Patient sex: F
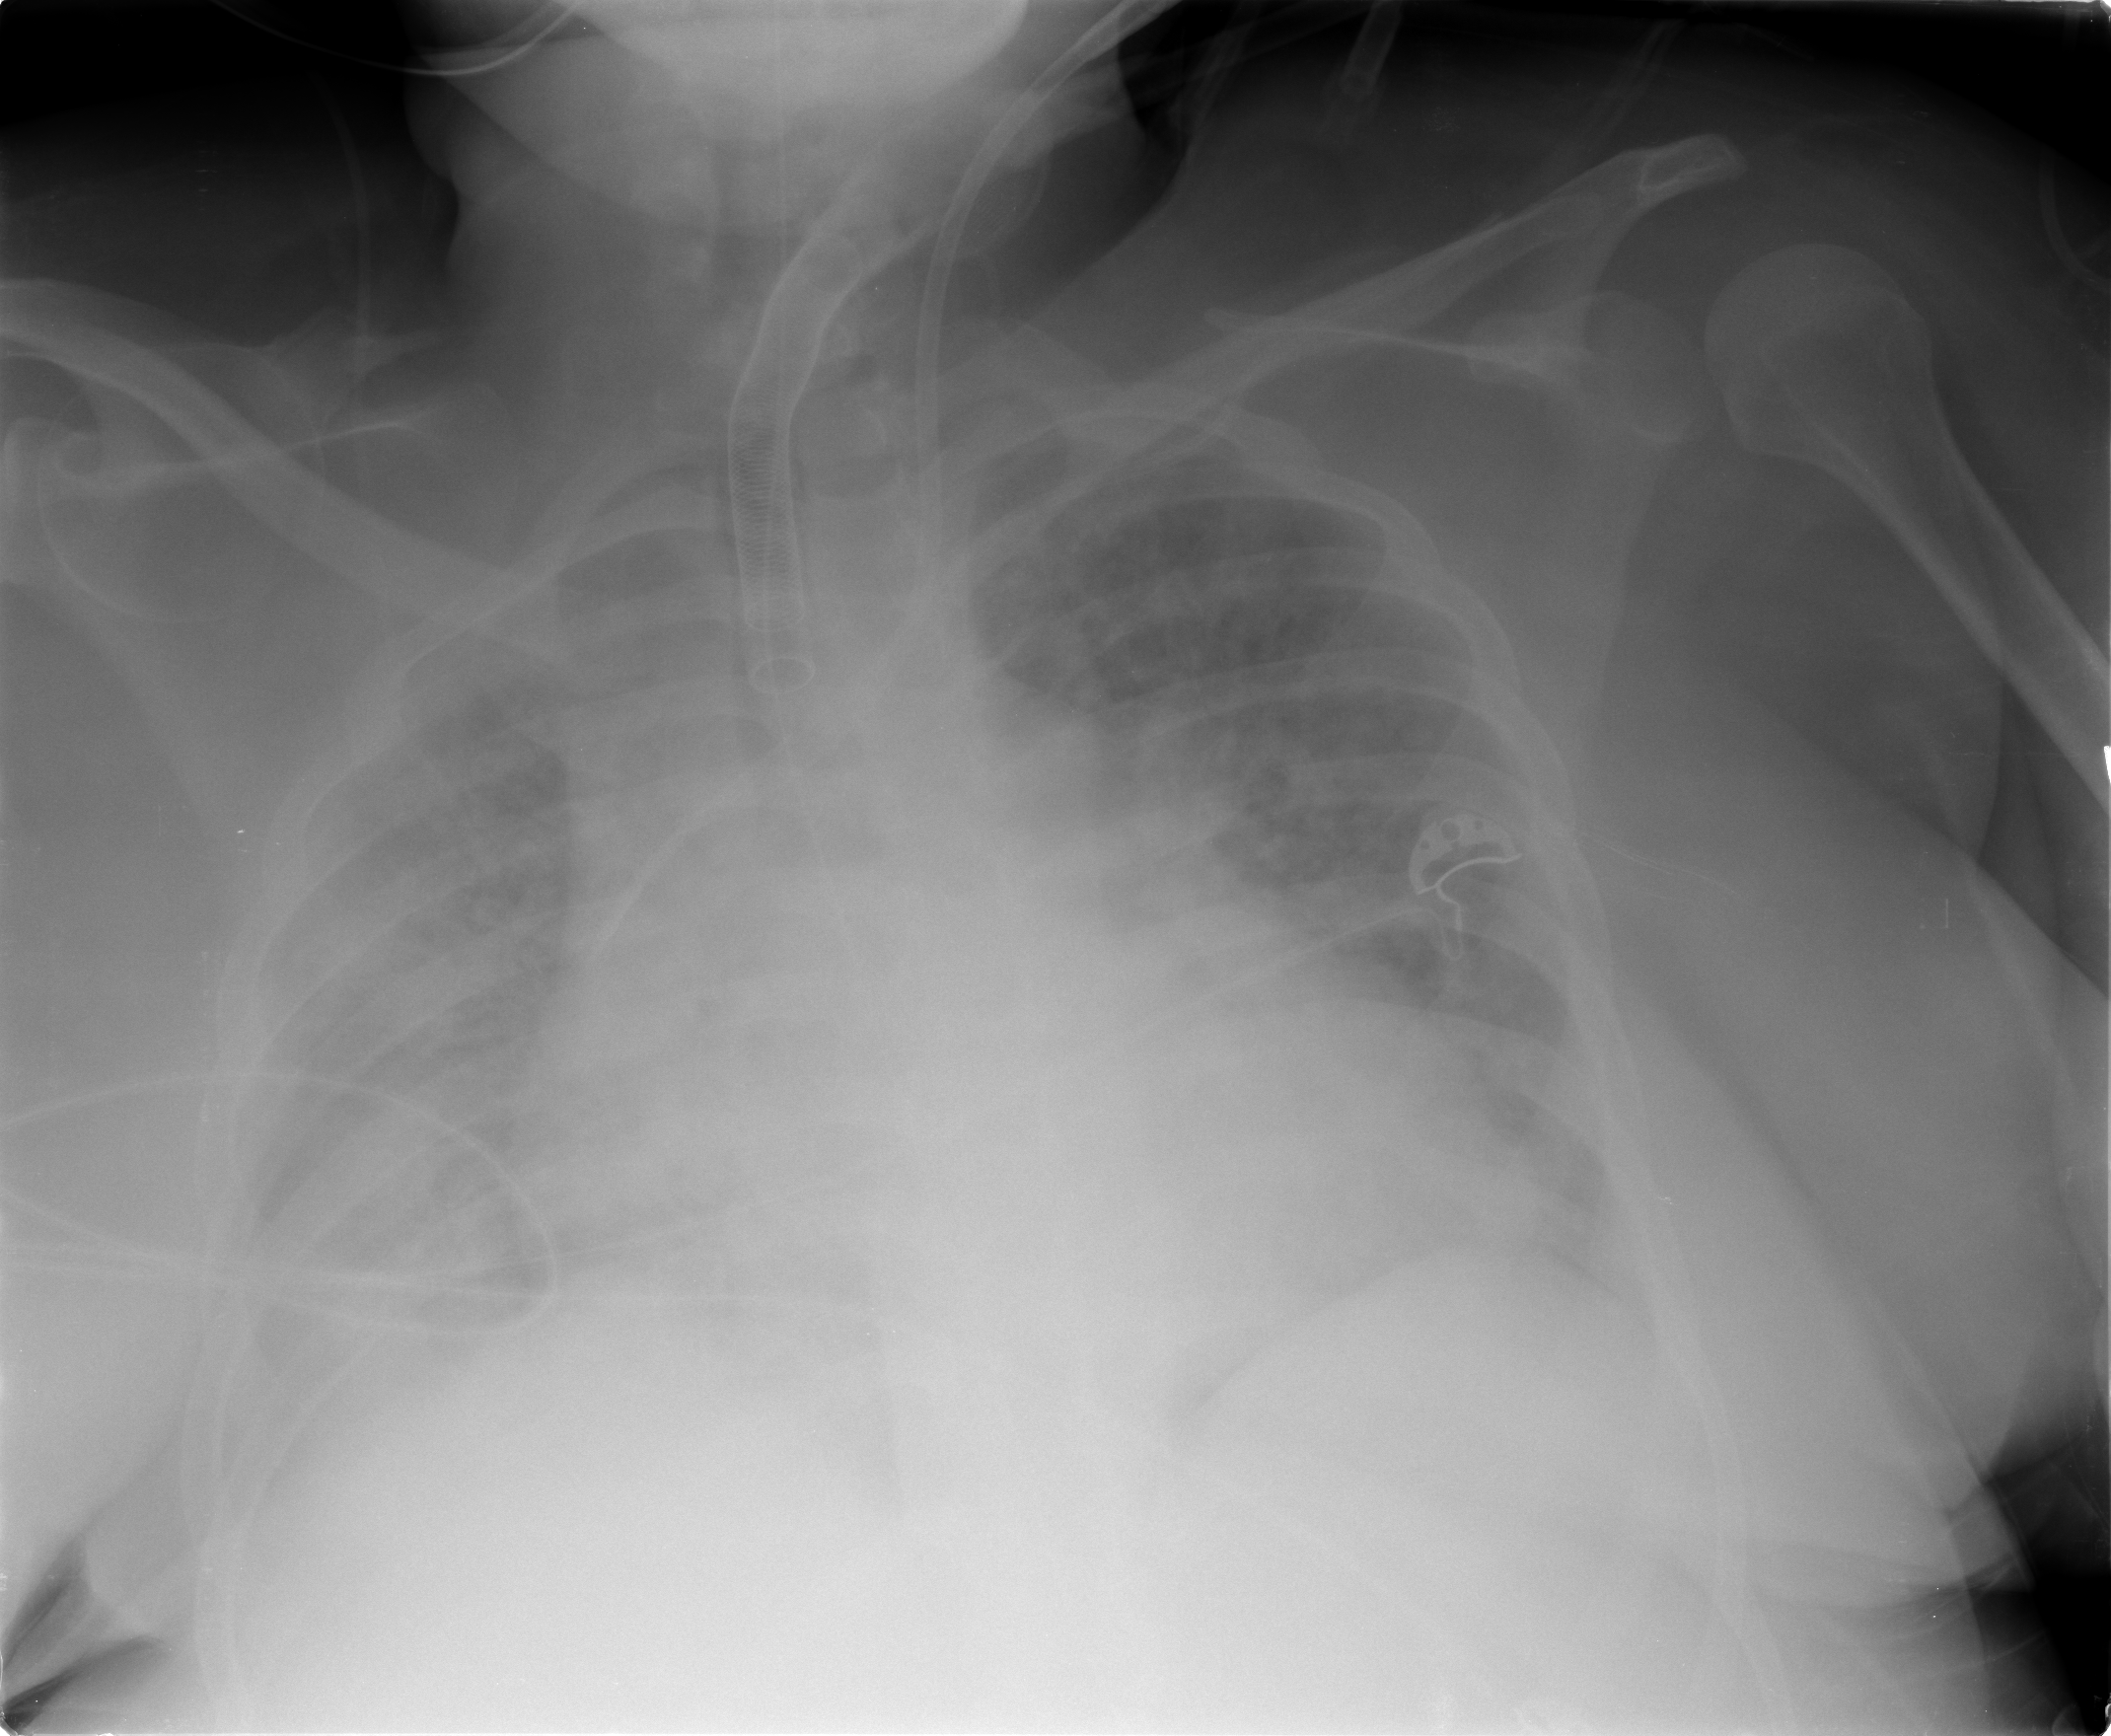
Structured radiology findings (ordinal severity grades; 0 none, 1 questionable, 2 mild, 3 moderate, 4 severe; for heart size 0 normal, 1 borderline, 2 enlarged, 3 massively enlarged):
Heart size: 2
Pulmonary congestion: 2
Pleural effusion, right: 0
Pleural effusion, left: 0
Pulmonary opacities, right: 2
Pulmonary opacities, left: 2
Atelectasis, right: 2
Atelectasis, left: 2